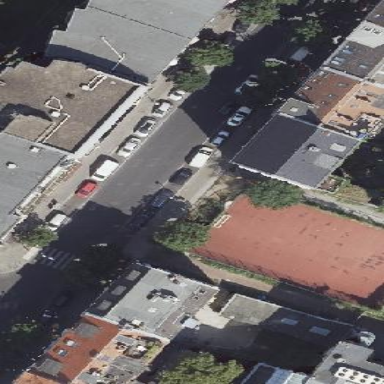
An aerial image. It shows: Street-side parking area with asphalt surface. It has lane markings.